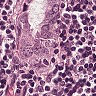
Metastatic tissue present: yes